Question: When I try to use this method
'''
def create
@ticket = current_user.creator.build(ticket_params)
if @ticket.save!
flash[:success] = "Thanks! I'll be in touch soon!"
redirect_to @ticket
else
render :root
end
end
'''
It saves a perfect ticket record in the database. And return the 'show' page's html as response, .
the response and two request created by this method is:

My form:
'''
= simple_form_for(@ticket, html: { class: 'form-horizontal', multipart: true }, remote: true) do |f|
#.....
= f.submit 'Criar Ticket', class: 'btn btn-primary'
'''
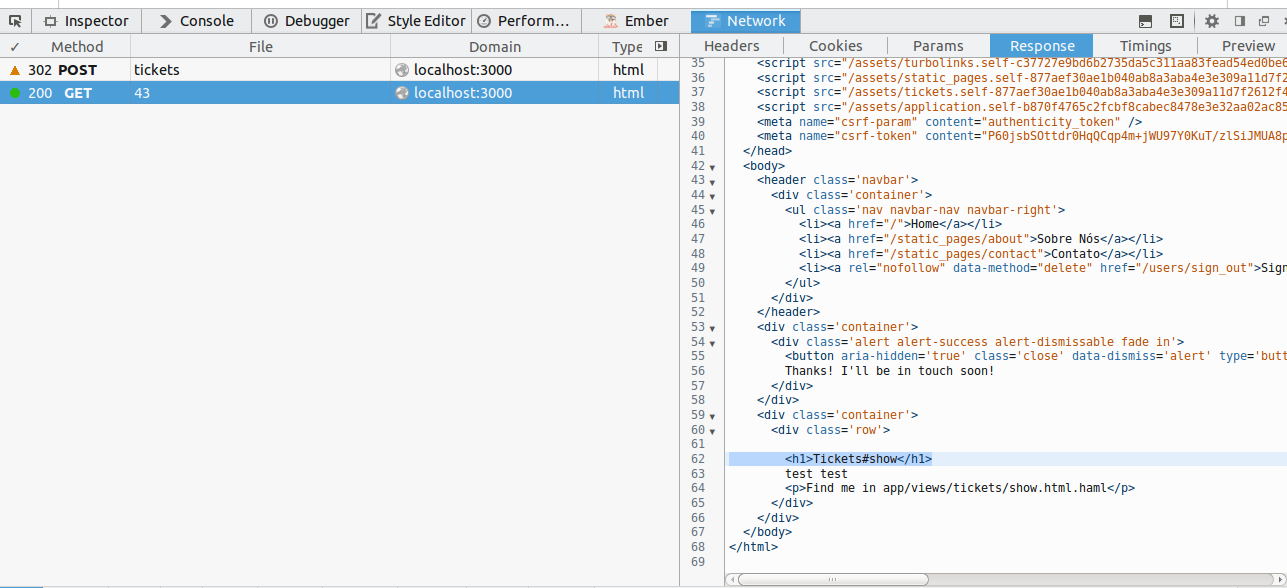
Answer: You are setting remote to true in your form, therefore making a javascript request. However your controller is responding as if it was an html request by redirecting. Why are you setting remote to true? If there's not a good reason simply remove 'remote: true' and things will work.